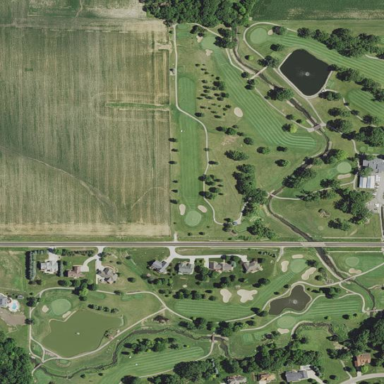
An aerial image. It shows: Water hazard in golf course. The hazard is natural water feature.